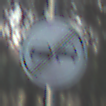
Verkehrszeichen: EndeUeberholverbot
Umgebung: Outdoor, Nature
Tageszeit: SunriseSunset
Wetter: Clear
Licht: Natural
Jahreszeit: Winter
Kontrast: LowContrast